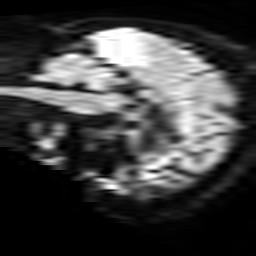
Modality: TRACE
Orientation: sagittal
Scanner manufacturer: philips
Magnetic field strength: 3 T
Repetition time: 3.728 s
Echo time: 0.05947 s